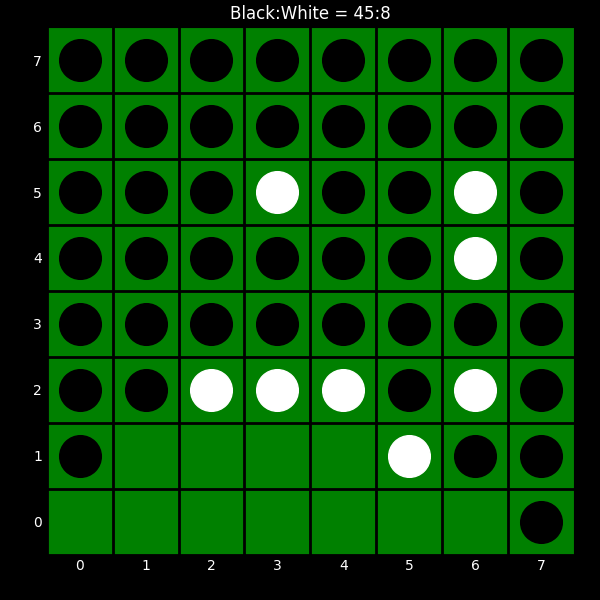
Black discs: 45
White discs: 8